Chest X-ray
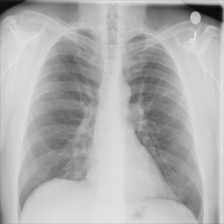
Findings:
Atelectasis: positive
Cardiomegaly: negative
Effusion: negative
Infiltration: negative
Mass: positive
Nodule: negative
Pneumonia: negative
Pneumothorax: negative
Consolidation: negative
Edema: negative
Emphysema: negative
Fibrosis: negative
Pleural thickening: negative
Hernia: positive